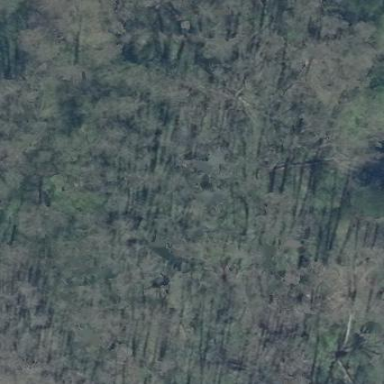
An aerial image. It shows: Forest area.